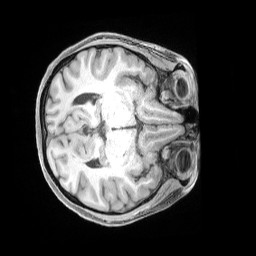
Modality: T1w
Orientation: axial
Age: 38
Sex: female
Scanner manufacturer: siemens
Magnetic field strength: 3 T
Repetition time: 2 s
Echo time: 0.00211 s